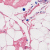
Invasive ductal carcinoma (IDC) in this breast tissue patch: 0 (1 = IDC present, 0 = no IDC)